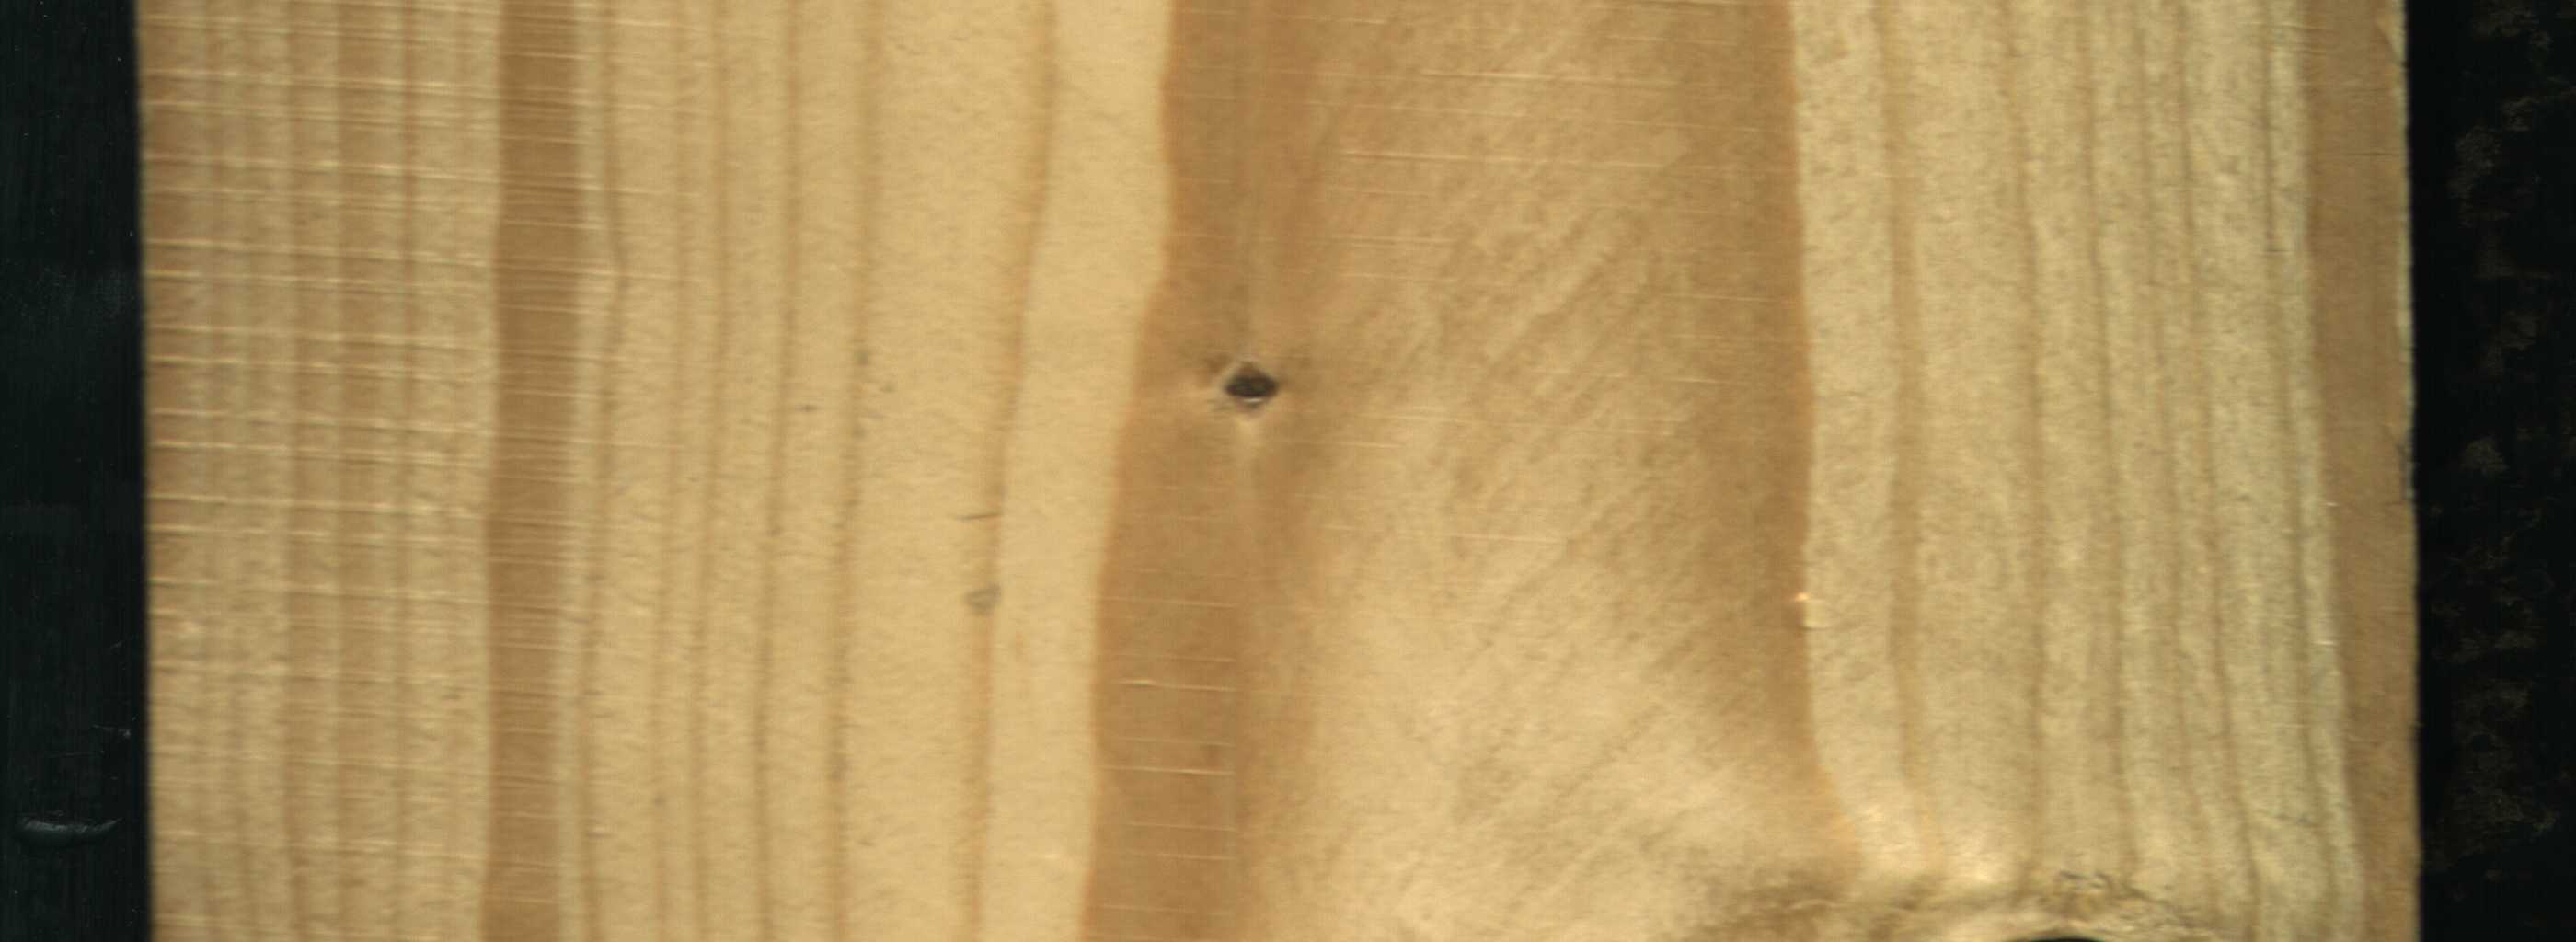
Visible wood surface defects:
Quartzity
Dead_Knot
Dead_Knot